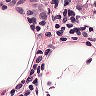
Metastatic tissue present: no